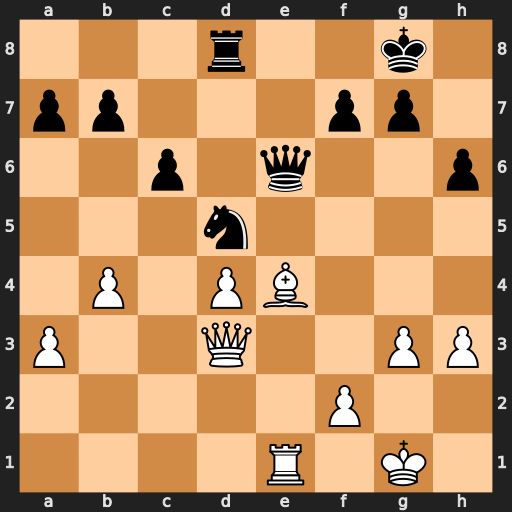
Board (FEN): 3r2k1/pp3pp1/2p1q2p/3n4/1P1PB3/P2Q2PP/5P2/4R1K1
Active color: w
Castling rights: -
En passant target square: -
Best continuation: Bh7+ Kf8 Rxe6